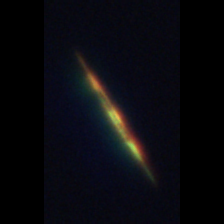
Taxon: Pennate
Group: Diatoms